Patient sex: F
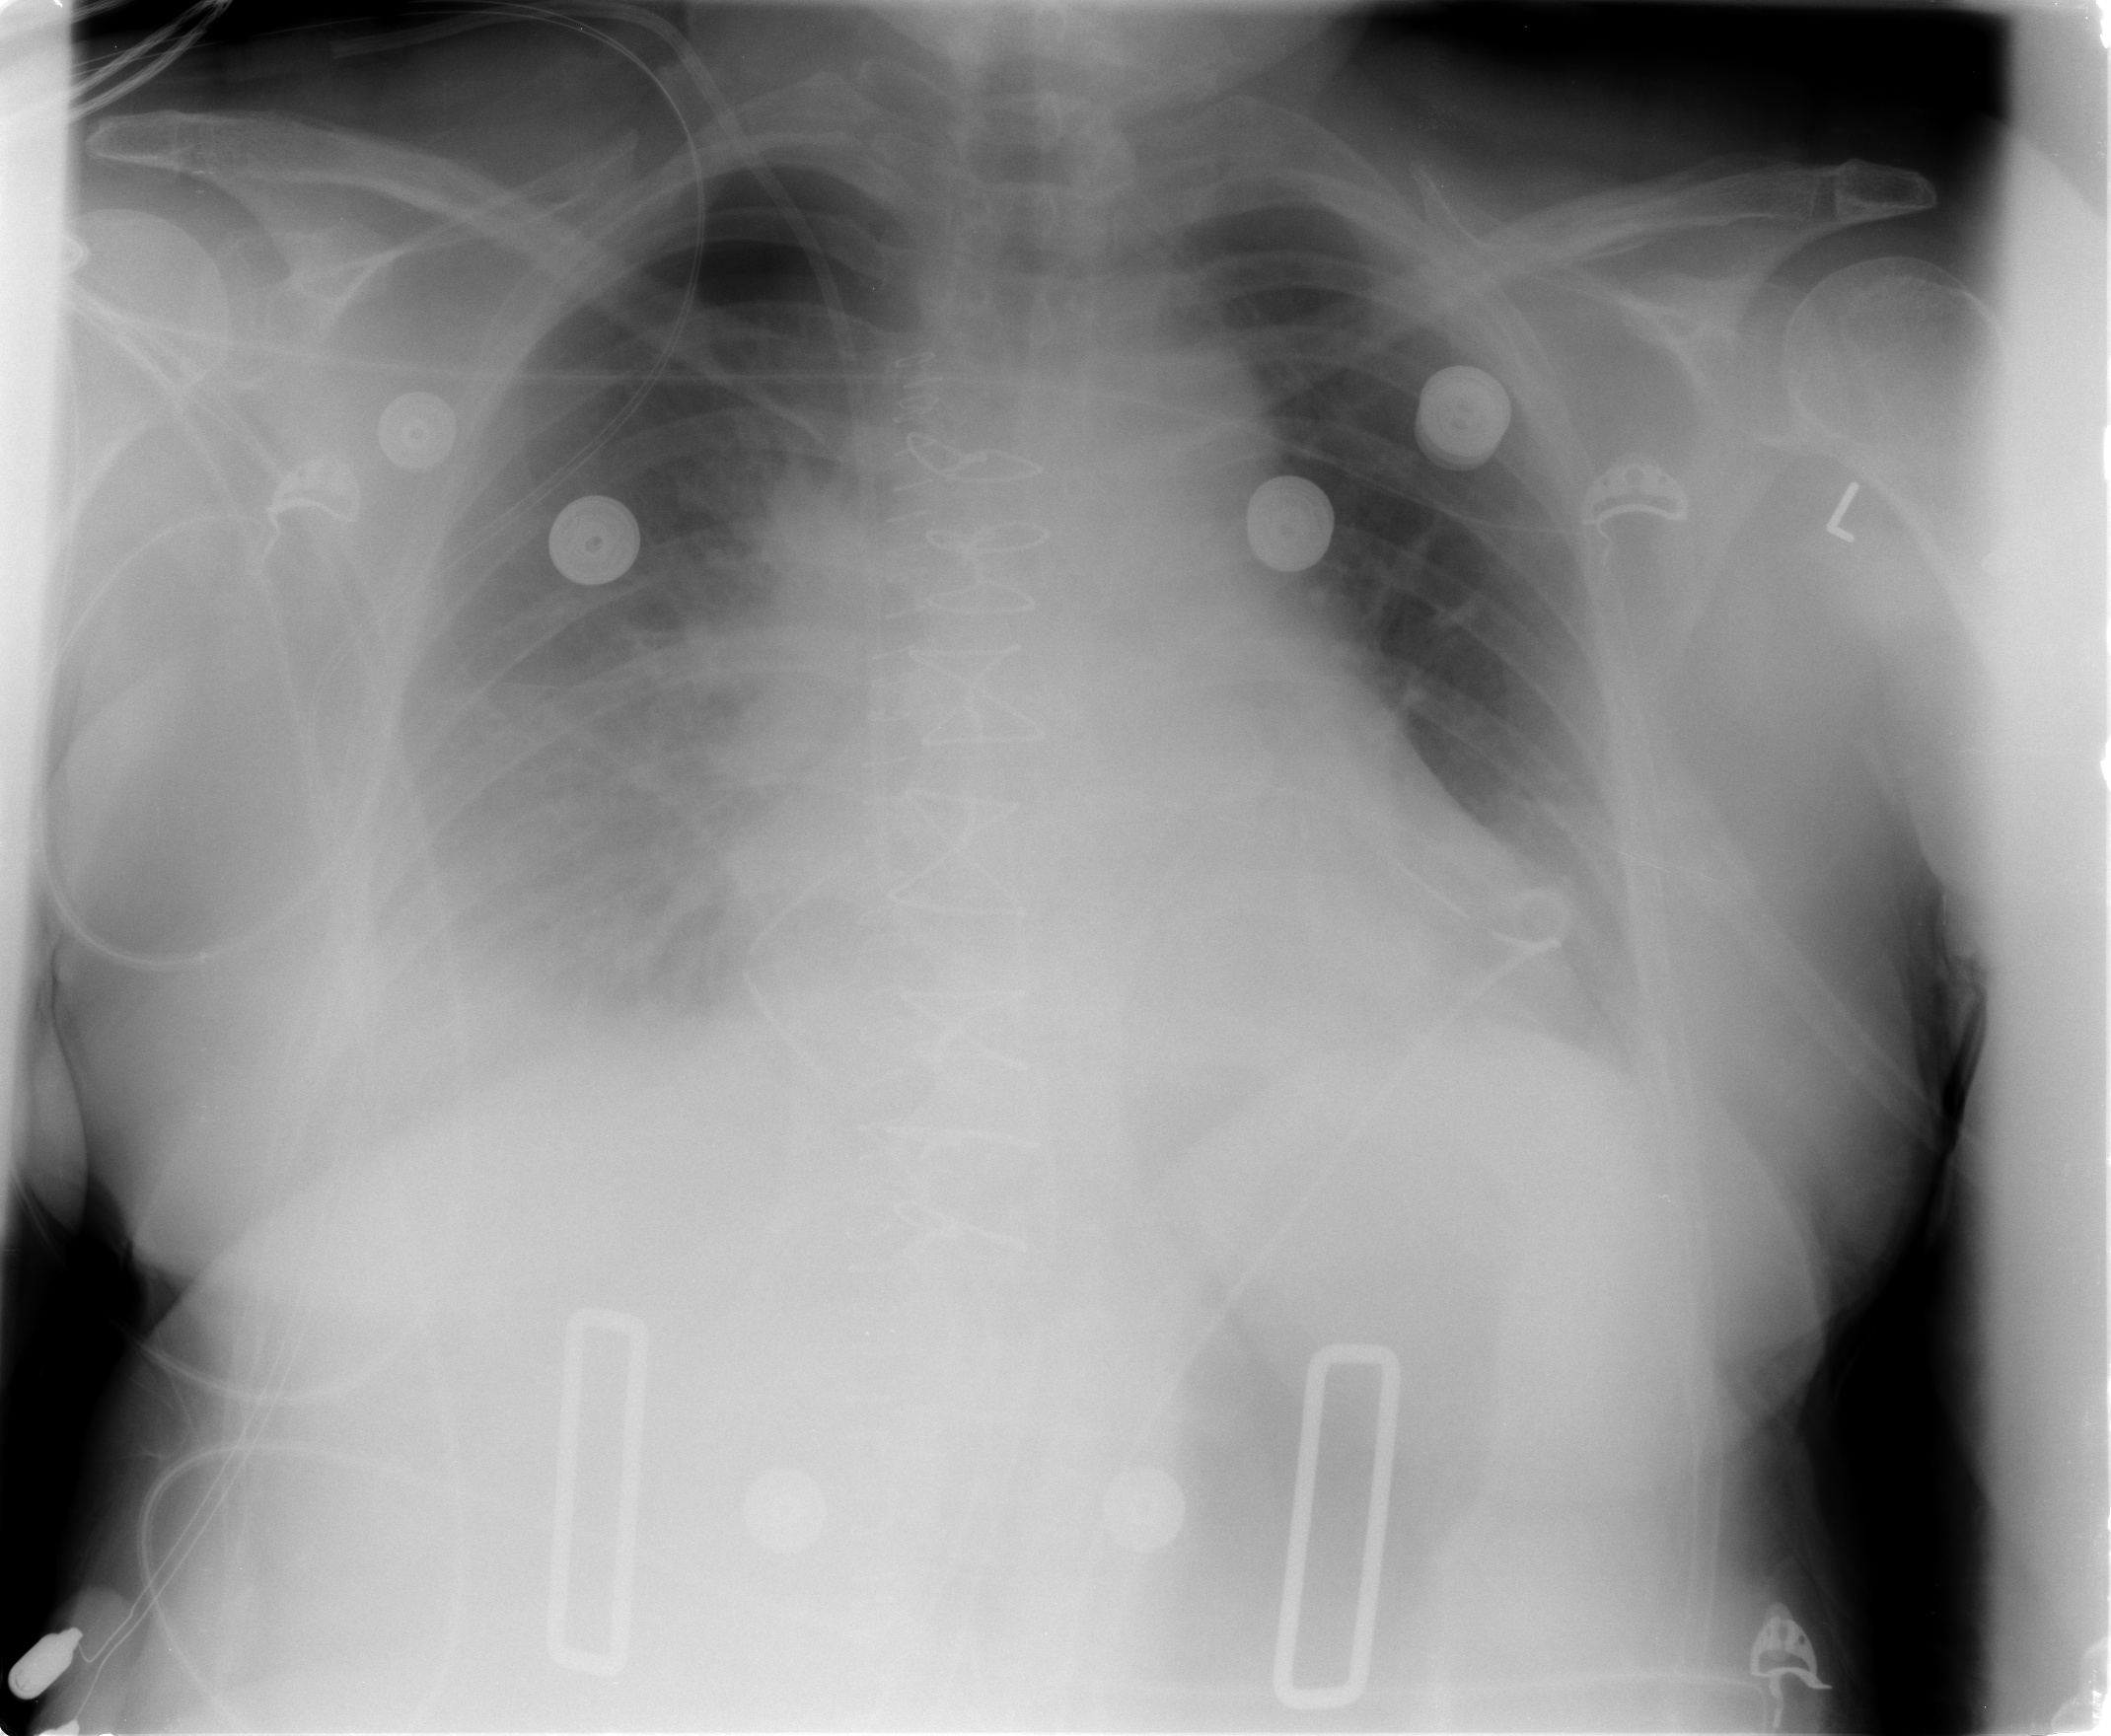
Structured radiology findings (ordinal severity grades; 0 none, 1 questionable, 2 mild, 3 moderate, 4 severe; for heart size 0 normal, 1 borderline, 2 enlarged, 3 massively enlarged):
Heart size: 2
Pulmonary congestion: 2
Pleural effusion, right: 2
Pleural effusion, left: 0
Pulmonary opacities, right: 2
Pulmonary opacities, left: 0
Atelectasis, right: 2
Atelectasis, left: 2